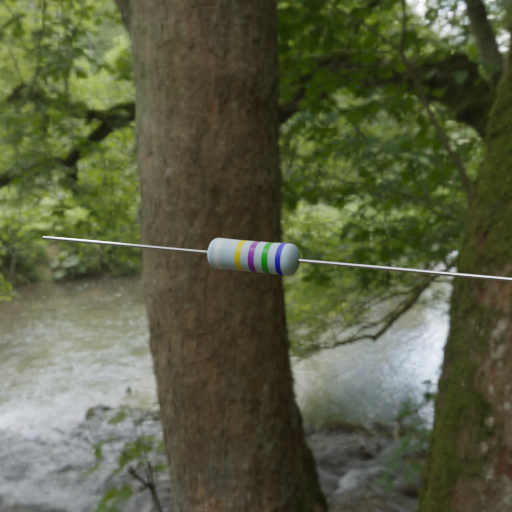
Resistor colour bands (in order): white, yellow, violet, green, blue